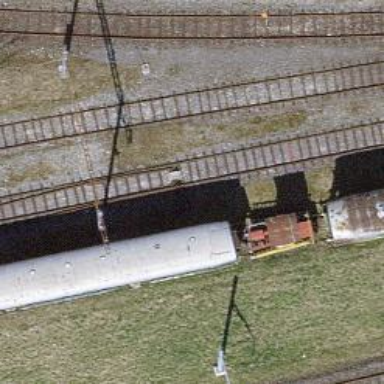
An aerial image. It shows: Single-track electrified railway service yard with contact line for trains.